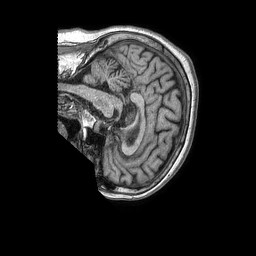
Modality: T1w
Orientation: sagittal
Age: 63
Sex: female
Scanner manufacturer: philips
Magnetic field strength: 1.5 T
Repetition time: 0.007619 s
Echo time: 0.003465 s